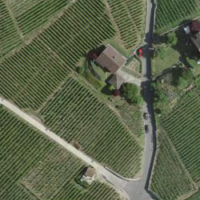
EUNIS habitat code: 40
Species observed at this site:
Medicago sativa